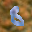
Label: 8